Question: in my project i have several AutoCompleteTextView.
I want to change this annoying orange border when some of them focused, but don't know how to do this.

I've been tried some different selectors for textcolor and background but i had no effect.maybe i've done something wrong..
Please help me.
Thnx.
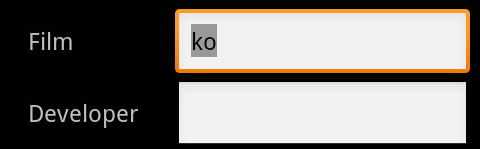
Answer: You need to change the background of your EditText using a "selector" background (one drawable for each state of the view).
see <URL> for details